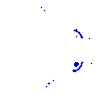
Particle: electron